Question:
I am trying to allow my facebook app to post the users stream using the code below.
The code at the bottom is works from the site where I got the code but not on mine.
Where it works: <URL>
SEE THE CODE AT THE VERY BOTTOM AFTER THE SECOND BOLD:
'''
visible //facebook application id, secret key here
$fbconfig['appid' ] = "MY###";
$fbconfig['secret'] = "MY###";
//set application urls here
$fbconfig['baseUrl'] = "MY###";
if($id){
$fbconfig['appBaseUrl'] = "http://apps.facebook.com/MY###/index.php?id=".$id;
}
else
{
$fbconfig['appBaseUrl'] = "http://apps.facebook.com/MY###/";
}
$uid = null; //facebook user id
try{
include_once "facebook.php";
}
catch(Exception $o){
echo '<pre>';
print_r($o);
echo '</pre>';
}
// Create our Application instance.
$facebook = new Facebook(array(
'appId' => $fbconfig['appid'],
'secret' => $fbconfig['secret'],
'cookie' => true,
));
//Facebook Authentication part
$user= $facebook->getUser();
$loginUrl = $facebook->getLoginUrl(
array(
'scope' => 'email,publish_actions,publish_stream,status_update,user_work_history,user_location,user_birthday,user_religion_politics',
'redirect_uri' => $fbconfig['appBaseUrl'], )
);
$fbme = null;
if (!$user) {
echo "<script type='text/javascript'>top.location.href = '$loginUrl';</script>";
exit;
}
else {
try {
$uid = $facebook->getUser();
$fbme = $facebook->api('/'.$uid);
$friends = $facebook->api('/' . $facebook->getUser() . '/friends');
//$gender = $facebook->api('/' . $facebook->getUser() . '/gender');
$location = $fbme[location][name];
$gender = $fbme[gender];
/////foreach ($friends["data"] as $value)
////{
//echo '<li>';
// echo '<div class="pic">';
// echo '<img src="https://graph.facebook.com/' . $value["id"] . '/picture"/>';
//echo '</div>';
// echo '<div class="picName">'.$value["name"].'</div>';
// echo '</li>';
$NameID .= $value["name"]."|".$value["id"].",";
'''
'''
<fb:login-button scope="read_stream,publish_stream">
Grant Permissions to make more examples work
</fb:login-button>
<button onclick="doPost()">Post to Stream</button>
<script>
function userData() {
FB.api('/me', Log.info.bind('/me callback'));
FB.api('/me/friends', Log.info.bind('/me/friends callback'));
FB.api('/me/feed', Log.info.bind('/me/feed callback'));
FB.api(
'/platform/feed',
{ limit: 3 },
Log.info.bind('/platform/feed limit: 3 callback')
);
}
function publicData() {
FB.api('/platform', Log.info.bind('/platform callback'));
FB.api('/britneyspears', Log.info.bind('/britneyspears callback'));
FB.api('/this-will-error', Log.info.bind('/this-will-error callback'));
}
window.doPost = function() {
FB.api(
'/me/feed',
'post',
{ message: 'Trying the Graph' },
Log.info.bind('/me/feed POST callback')
);
};
FB.getLoginStatus(function(response) {
if (response.status === 'connected') {
userData();
}
publicData();
});
</script>
'''
/////////////////////////////////////
/////////////////////////
UPDATE.. FULL CODE:
'''
<?
/////////////////////////////////////////////
/////////////////////////////////////////////
//facebook application id, secret key here
$fbconfig['appid' ] = "NADA";
$fbconfig['secret'] = "NADA";
//set application urls here
$fbconfig['baseUrl'] = "NADA";
if($id){
$fbconfig['appBaseUrl'] = "NADA/index.php?id=".$id;
}
else
{
$fbconfig['appBaseUrl'] = "http://apps.facebook.com/NADA/";
}
$uid = null; //facebook user id
try{
include_once "facebook.php";
}
catch(Exception $o){
echo '<pre>';
print_r($o);
echo '</pre>';
}
// Create our Application instance.
$facebook = new Facebook(array(
'appId' => $fbconfig['appid'],
'secret' => $fbconfig['secret'],
'cookie' => true,
));
//Facebook Authentication part
$user= $facebook->getUser();
$loginUrl = $facebook->getLoginUrl(
array(
'canvas' => 1,
'scope' => 'publish_stream,email,user_about_me,user_birthday,user_website',
'scope' => 'read_stream,publish_stream,status_update,user_work_history,user_location,user_birthday,user_religion_politics,email',
'fbconnect' => 1,
'redirect_uri' => 'https://apps.facebook.com/vizzytesting', )
);
$fbme = null;
if (!$user) {
echo "<script type='text/javascript'>top.location.href = '$loginUrl';</script>";
exit;
}
else {
try {
$uid = $facebook->getUser();
$fbme = $facebook->api('/'.$uid);
$friends = $facebook->api('/' . $facebook->getUser() . '/friends');
//$gender = $facebook->api('/' . $facebook->getUser() . '/gender');
$location = $fbme[location][name];
$gender = $fbme[gender];
/////foreach ($friends["data"] as $value)
////{
//echo '<li>';
// echo '<div class="pic">';
// echo '<img src="https://graph.facebook.com/' . $value["id"] . '/picture"/>';
//echo '</div>';
// echo '<div class="picName">'.$value["name"].'</div>';
// echo '</li>';
$NameID .= $value["name"]."|".$value["id"].",";
/// }
{?>
<style type="text/css">
body {
margin-left: 0px;
margin-top: 0px;
margin-right: 0px;
margin-bottom: 0px;
background-image: url(../RosaryPromotion/images/Top.jpg);
}
.Top {
background-image: url(../RosaryPromotion/images/Top.jpg);
display: block;
height: 333px;
}
#Top {
background-image: url(../RosaryPromotion/images/White.png);
height: 370px;
width: 885px;
}
#Pic {
width: 90%;
border-top-style: none;
border-right-style: none;
border-bottom-style: none;
border-left-style: none;
position: relative;
}
.ProfilePic {
background-image: url(http://graph.facebook.com/<?=$facebook->getUser();?>/picture?type=large);
background-repeat: no-repeat;
background-position: center center;
position: absolute;
top: -6px;
left: -21px;
display: block;
}
#NameTag {
background-image: url(../RosaryPromotion/images/BlueButton.png);
background-repeat: no-repeat;
display: block;
height: 53px;
width: 257px;
position: absolute;
top: 121px;
line-height: 45px;
font-family: "Arial Black", Gadget, sans-serif;
color: #FFF;
padding-left: 20px;
font-size: 18px;
left: -32px;
}
#RegisteredTimes {
background-image: url(../RosaryPromotion/images/BlueButton.png);
background-repeat: no-repeat;
display: block;
height: 53px;
width: 257px;
position: absolute;
top: 215px;
line-height: 45px;
font-family: "Arial Black", Gadget, sans-serif;
color: #FFF;
padding-left: 20px;
font-size: 18px;
left: -31px;
}
</style>
<table width="878" border="0" align="center" cellpadding="0" cellspacing="0" id="Top">
<tr>
<th width="878" align="center" valign="top" scope="col">
<div align="left" id="Pic">
<div class="ProfilePic" id="ProfilePic"><img src="../RosaryPromotion/images/Photo.png" width="228" height="224" alt="PhotoFrame" /></div>
<div class="NameTag" id="NameTag"><?="$fbme[email]";?></div>
<div class="RegisteredTimes" id="RegisteredTimes"><?="$fbme[gender]";?></div>
</div>
<? echo count(explode(",",$NameID)); echo "<br>"; echo $fbme[location][name];
echo "<br>";
echo $fbme[birthday];
echo "<br>";
echo $fbme[gender];
echo "<br>";
echo $fbme[religion];?>
<fb:login-button scope="read_stream,publish_stream">
Grant Permissions to make more examples work
</fb:login-button>
<button onclick="doPost()">Post to Stream</button>
<script>
FB.init({
appId : '144220342416564',
frictionlessRequests: true,
status: true,
xfbml: true,
oauth: true
});
function fbLoginStatus()
{
FB.getLoginStatus(function(response) {
console.log(response);
if (response.status === 'connected') {
access_token = FB.getAuthResponse()['accessToken'];
doPost();
} else {
fblogin();
}
});
}
function fblogin()
{
FB.login(function(response) {
if (response.authResponse) {
console.log(response);
access_token = FB.getAuthResponse()['accessToken'];
doPost();
} else {
console.log('User cancelled login or did not fully authorize.');
}
}, {scope: 'publish_stream'});
}
function doPost(){
var obj = {
method: 'feed',
link: 'http://example.com',
picture:'http://suvudu.com/files/mt-files/Edward%20Cullen.jpg',
name:'title',
caption: 'Caption',
description:'Description'
};
console.log(obj);
function callback(response) {
document.getElementById('msg').innerHTML = "Post ID: " + response['post_id'];
}
FB.ui(obj, callback);
}
</script>
</th>
</tr>
</table>
<p>
<? }
} catch (FacebookApiException $e) {
echo "<script type='text/javascript'>top.location.href = '$loginUrl';</script>";
exit;
}
}
/*$uid=$user;
function d($d){
echo '<pre>';
print_r($d);
echo '</pre>';
}
//FQL function
function fqlQuery($q){
global $facebook;
$param = array(
'method' => 'fql.query',
'query' => $q,
'callback' => ''
);
//return $fqlResult = $facebook->api($param);
}*/
include("rosaryDatabase.php");
?>
</p>
'''
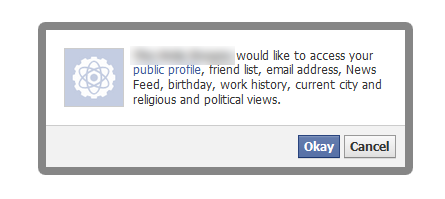
Answer: Try this , put this code into your doPost function, You must have publish_stream permission for that. "put '<div id="fb-root"></div>' in body of html and all below code in script tag on page"
'''
// Load the SDK asynchronously
(function(d, s, id){
var js, fjs = d.getElementsByTagName(s)[0];
if (d.getElementById(id)) {return;}
js = d.createElement(s); js.id = id;
js.src = "//connect.facebook.net/en_US/all.js";
fjs.parentNode.insertBefore(js, fjs);
}(document, 'script', 'fb-root'));
FB.init({
appId : 'xxxxxxxxxxxxxxxx',
frictionlessRequests: true,
status: true,
xfbml: true,
oauth: true
});
function fbLoginStatus()
{
FB.getLoginStatus(function(response) {
console.log(response);
if (response.status === 'connected') {
access_token = FB.getAuthResponse()['accessToken'];
doPost();
} else {
fblogin();
}
});
}
function fblogin()
{
FB.login(function(response) {
if (response.authResponse) {
console.log(response);
access_token = FB.getAuthResponse()['accessToken'];
doPost();
} else {
console.log('User cancelled login or did not fully authorize.');
}
}, {scope: 'publish_stream'});
}
function doPost(){
var obj = {
method: 'feed',
link: 'http://abc.com',
picture:'http://suvudu.com/files/mt-files/Edward%20Cullen.jpg',
name:'title',
caption: 'Caption',
description:'Description'
};
console.log(obj);
function callback(response) {
document.getElementById('msg').innerHTML = "Post ID: " + response['post_id'];
}
FB.ui(obj, callback);
}
'''